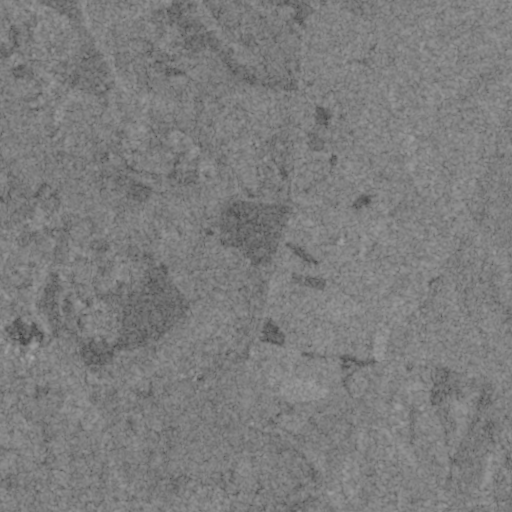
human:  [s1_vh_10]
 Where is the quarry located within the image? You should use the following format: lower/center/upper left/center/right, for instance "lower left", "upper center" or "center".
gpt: The quarry is located in the lower left of the image.
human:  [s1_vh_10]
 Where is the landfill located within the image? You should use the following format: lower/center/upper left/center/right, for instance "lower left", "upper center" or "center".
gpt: There is no landfill in the image.

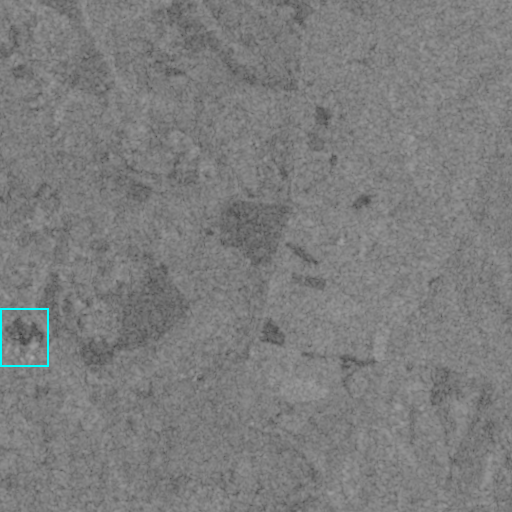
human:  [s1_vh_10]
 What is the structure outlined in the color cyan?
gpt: The structure outlined in cyan is a quarry.
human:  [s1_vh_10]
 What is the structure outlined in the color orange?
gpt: There is no orange outline.